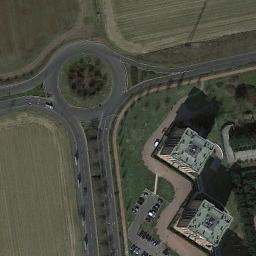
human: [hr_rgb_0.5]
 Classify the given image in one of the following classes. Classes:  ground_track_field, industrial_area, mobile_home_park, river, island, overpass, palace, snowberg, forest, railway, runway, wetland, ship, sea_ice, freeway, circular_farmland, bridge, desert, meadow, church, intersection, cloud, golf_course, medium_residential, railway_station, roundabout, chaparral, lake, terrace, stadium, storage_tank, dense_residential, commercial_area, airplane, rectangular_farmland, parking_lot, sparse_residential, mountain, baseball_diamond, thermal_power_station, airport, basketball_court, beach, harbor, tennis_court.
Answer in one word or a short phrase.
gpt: roundabout